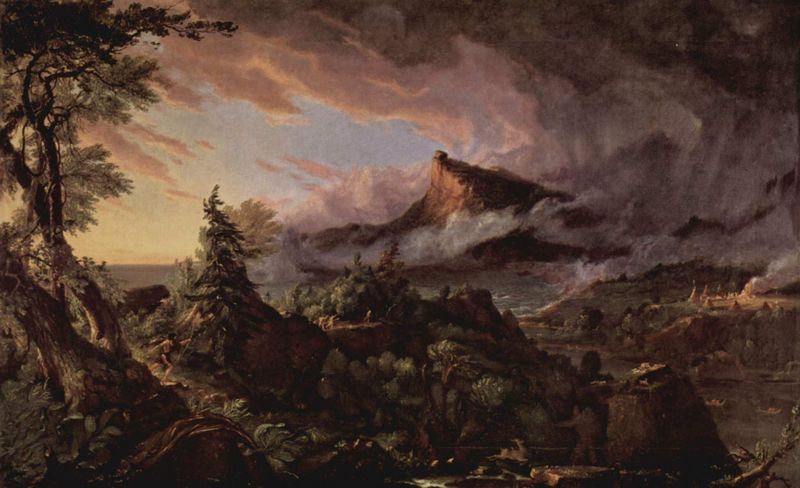
Titel: Der Weg des Reiches: der Urzustand
Künstler: Thomas Cole
Standort: New York (New York)
Institution: The Metropolitan Museum of Art
Schlagwörter: angriff, baum, berg, blau, blätter, dunkel, felsen, feuer, gemälde, gestein, gewitter, himmel, kampf, laub, mann, meer, schatten, wasser, weiß, wolken, bäume, gelb, grün, landschaft, see, stadt, teich, ufer, äste, abend, braun, grau, hell, hintergrund, licht, orange, schwarz, vordergrund, ölbild, ausblick, gebäude, gras, rot, weg, wolke, malerei, bart, mensch, stehen, stein, steine, vollbart, öl, bach, dämmerung, ebene, erde, feld, ferne, horizont, häuser, hügel, natur, sonnenaufgang, strauch, wind, zweige, busch, büsche, pfad, qualm, rauch, sonne, sträucher, pflanzen, rosa, wald, anhöhe, kreis, ruder, stock, aussicht, küste, rückenansicht, düster, ort, abhang, berge, fels, fläche, gebirge, gipfel, hang, sonnenlicht, dorf, bergkette, dunst, lila, nebel, sonnenuntergang, landschaftsmalerei, amerika, fluß, romantik, tannen, brand, erhaben, krieg, schlacht, sturm, stämme, untergang, unwetter, wetter, stimmung, abendrot, gewächs, mondlicht, bucht, leuchten, klippe, regen, kante, schimmer, fuss, heimat, moos, lichtung, überfall, tanne, jäger, kiefer, finsternis, lanschaft, wanderer, rinde, siedlung, wildnis, nadelholz, naturalistisch, macht, plateau, felsvorsprung, hinterhalt, paysage, bergland, wildniss, schlachtfeld, zelt, zelte, lager, indianer, nebelschwaden, floß, felsformation, flußtal, wolkenloch, lagerfeuer, tempete, wolkenberge, gewitterfront, nordamerika, eingebohrene, weißer, indianerin, sturn, reservat, flößer, tipis, valenciennes, belton, büsche sträuchergrün, indianerdorf, nebelwolken, rauchzeichen, umwehen, wigwams, schrpff